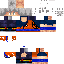
A male human skin with medium skin, wearing brown long hair dressed in a blue hoodie and blue pants, featuring a closed mouth.